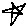
Label: star